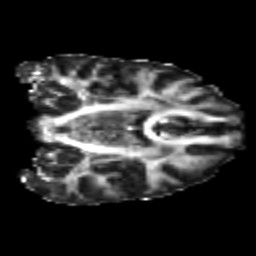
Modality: FA
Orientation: coronal
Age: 21
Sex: female
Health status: healthy
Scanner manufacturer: philips
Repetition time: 7.475 s
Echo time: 0.08753 s